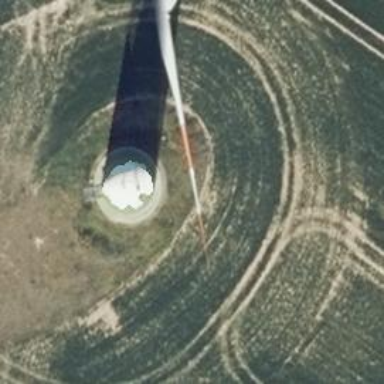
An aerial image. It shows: Wind turbine generator that utilizes wind as its source for generating electricity. It is of the horizontal axis type.